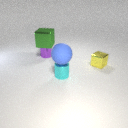
large green metal cube above small purple metal cylinder